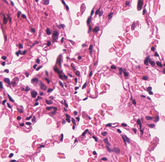
Tumor epithelial tissue: no
Tumor-associated stroma tissue: no
Normal tissue: yes